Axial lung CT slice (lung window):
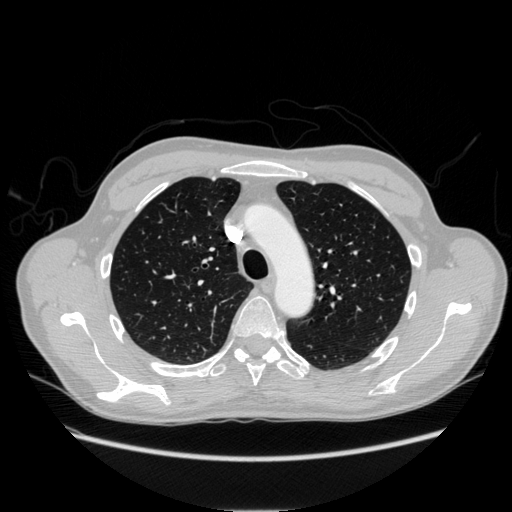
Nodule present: no